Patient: sex M, age 47
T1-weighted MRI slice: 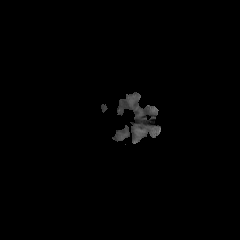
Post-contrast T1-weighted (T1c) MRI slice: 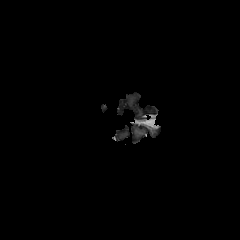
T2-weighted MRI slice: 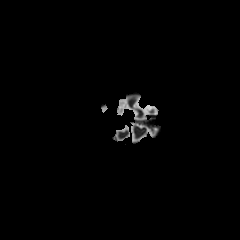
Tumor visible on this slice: no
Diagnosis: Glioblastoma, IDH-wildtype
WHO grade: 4